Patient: sex F, age 65
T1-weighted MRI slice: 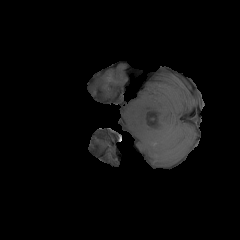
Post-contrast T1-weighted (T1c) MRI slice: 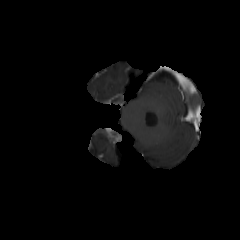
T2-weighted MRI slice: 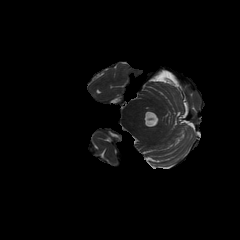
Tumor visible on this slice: no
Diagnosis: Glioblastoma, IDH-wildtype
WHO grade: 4